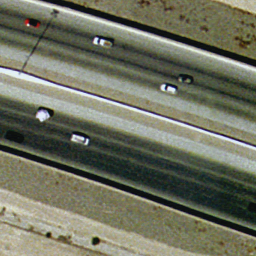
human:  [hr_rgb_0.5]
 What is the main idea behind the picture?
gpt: freeway